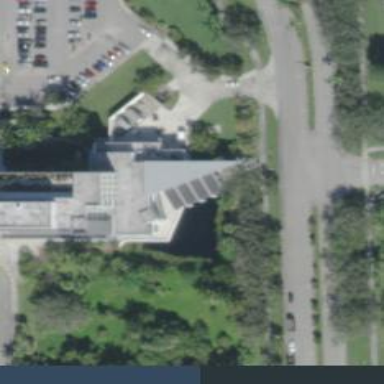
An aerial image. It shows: University building.